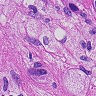
Metastatic tissue present: yes